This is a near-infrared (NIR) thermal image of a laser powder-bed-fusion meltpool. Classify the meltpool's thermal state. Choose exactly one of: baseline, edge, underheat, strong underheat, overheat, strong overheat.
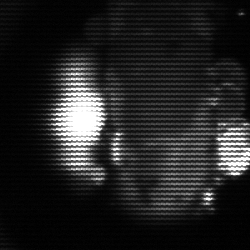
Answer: strong underheat